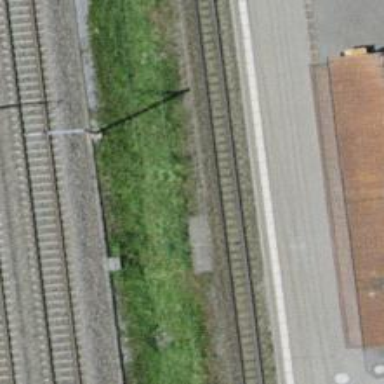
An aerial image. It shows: Stop position for public transport at railway stop.